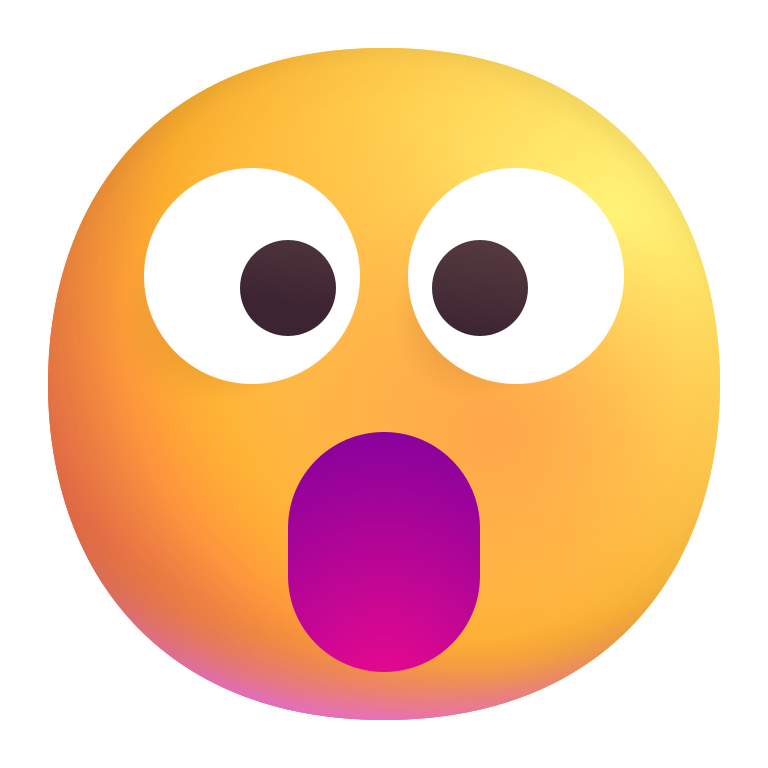
face with open mouth color